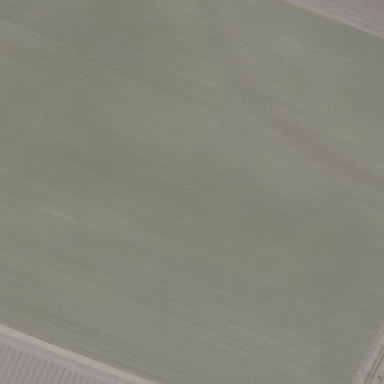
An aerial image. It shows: Farmland with fields for crop cultivation.